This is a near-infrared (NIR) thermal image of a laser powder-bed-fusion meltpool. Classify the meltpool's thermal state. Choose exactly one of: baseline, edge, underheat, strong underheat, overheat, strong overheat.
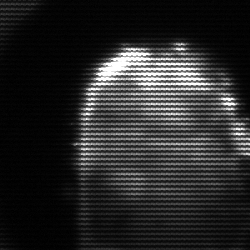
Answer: baseline